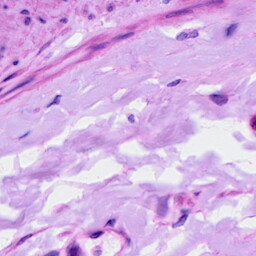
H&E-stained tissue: Ovarian